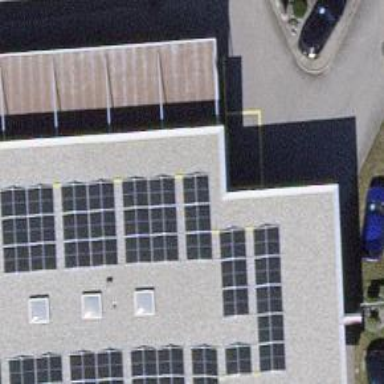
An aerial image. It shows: Solar power generator with photovoltaic panels.